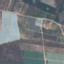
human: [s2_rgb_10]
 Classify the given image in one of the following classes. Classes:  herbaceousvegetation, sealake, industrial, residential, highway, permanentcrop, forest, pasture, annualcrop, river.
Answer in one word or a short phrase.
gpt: PermanentCrop